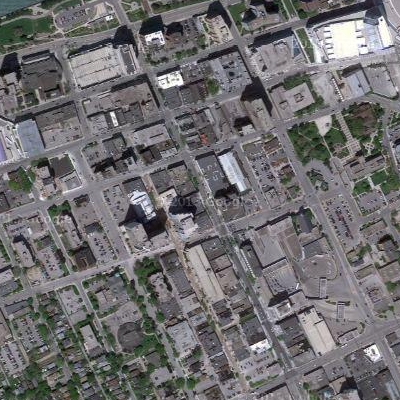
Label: Industry